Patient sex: F
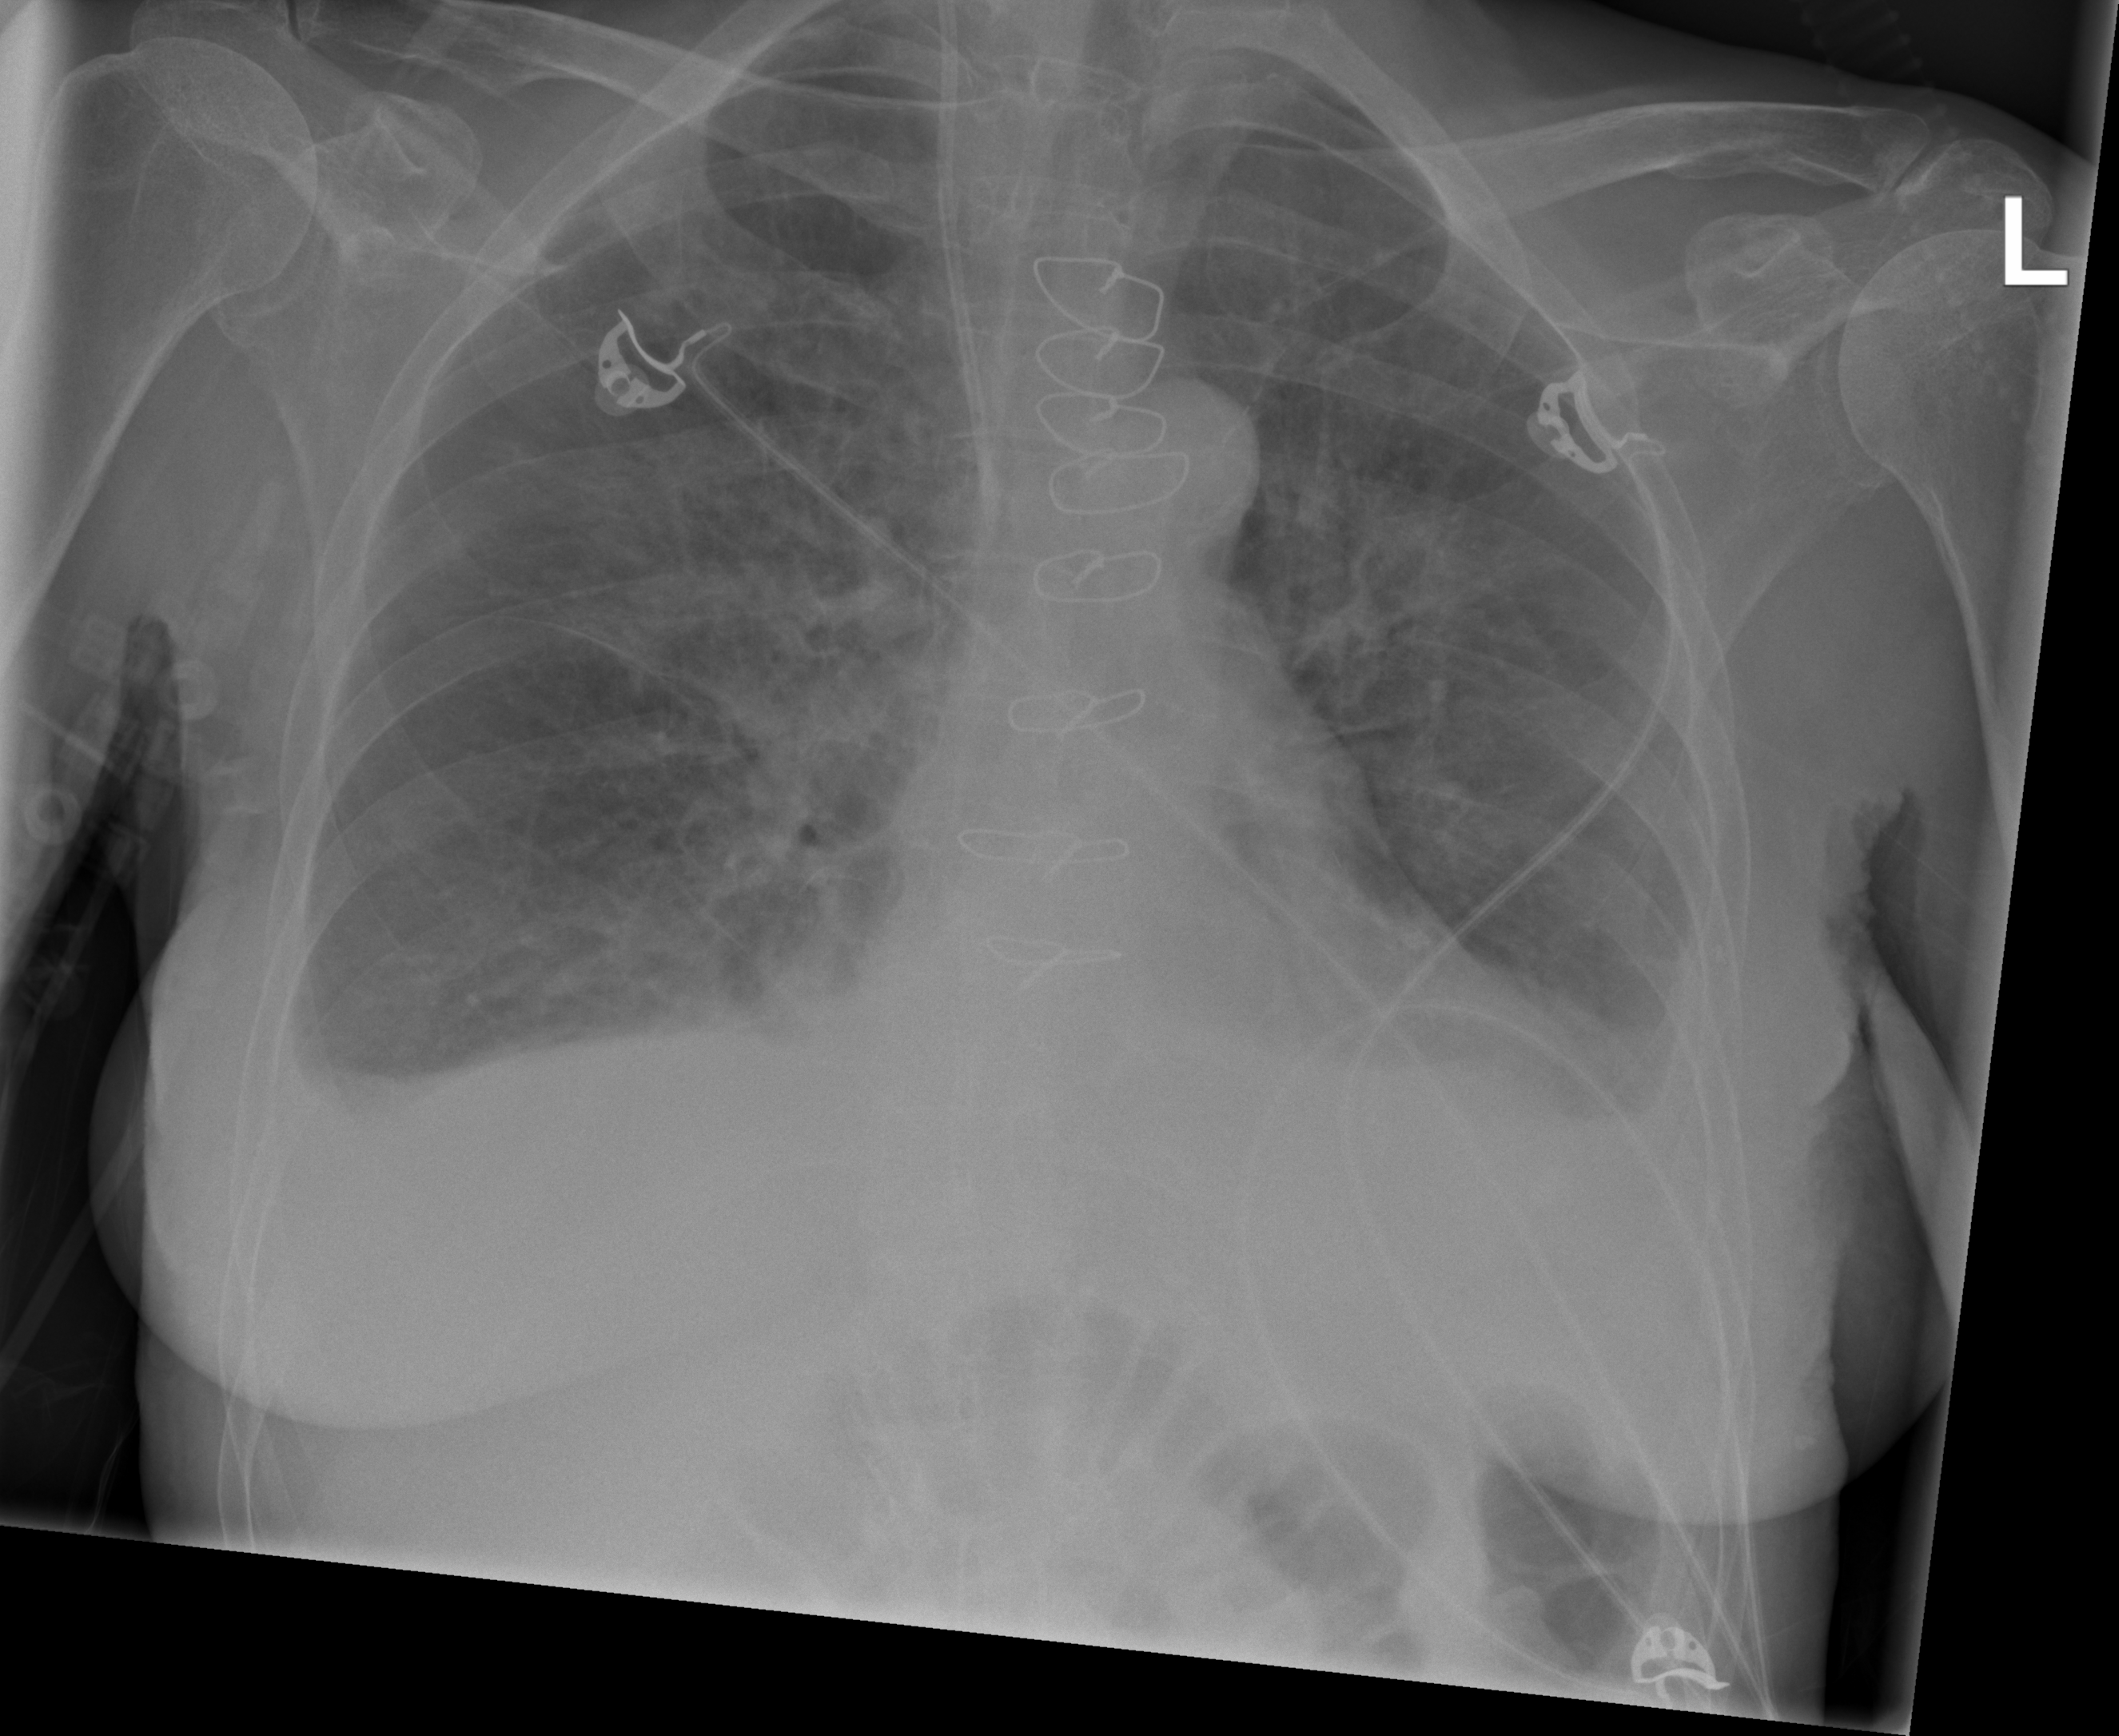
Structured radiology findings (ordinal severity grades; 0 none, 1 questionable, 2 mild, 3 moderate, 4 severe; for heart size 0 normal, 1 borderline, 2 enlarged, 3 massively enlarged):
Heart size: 0
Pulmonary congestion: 0
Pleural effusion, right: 2
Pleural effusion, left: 2
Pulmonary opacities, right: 2
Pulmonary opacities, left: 2
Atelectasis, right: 2
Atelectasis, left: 2